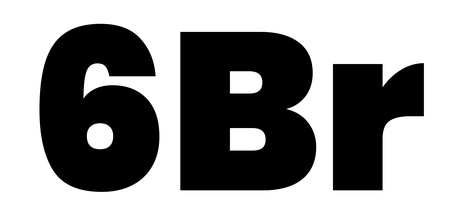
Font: Poppins-Black